Question: i am using mvc. I have model and i take data from model to view with this code:
'''
<ul>
<li id="geri"><<</li>
@foreach (var item in Model.Skills)
{
<li id="@String.Format("{0}{1}", "skill", item.SkillId)">
@item.SkillName
</li>
}
<li id="ileri" style="margin-right: 0;">>></li>
</ul>
'''
After first 4 items, they should be hidden (display:none). I searched angular and find ng-show attribute but cannot find how to use. Now my website looks like:

It should be one line and when i pressed next button, first item will hide and 5th item will show.
I hope i can explain myself, thanks
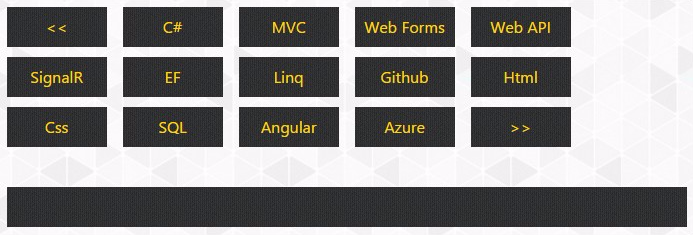
Answer: In Angular, try to use and filters.
<URL>
AngularJS sample codes:
:
'''
<div ng-app="myApp">
<ul ng-controller="YourCtrl">
<li ng-click="previousSkills()"><<</li>
<li ng-repeat="skill in skills | offset: currentPage * 4 | limitTo: 4">
{{skill.SkillName}}
</li>
<li ng-click="nextSkills()">>></li>
</ul>
</div>
'''
:
'''
'use strict';
var app = angular.module('myApp', []);
app.controller('YourCtrl', ['$scope', function ($scope) {
$scope.currentPage = 0;
$scope.skills = [
{SkillName:'C#'},
{SkillName:'MVC'},
{SkillName:'Web Forms'},
{SkillName:'Web API'},
{SkillName:'SignalR'},
{SkillName:'EF'},
{SkillName:'Linq'},
{SkillName:'Github'},
{SkillName:'Html'},
{SkillName:'CSS'},
{SkillName:'SQL'},
{SkillName:'Angular'},
{SkillName:'Azure'}
];
$scope.previousSkills = function() {
$scope.currentPage = $scope.currentPage - 1;
};
$scope.nextSkills = function() {
$scope.currentPage = $scope.currentPage + 1;
};
}]);
app.filter('offset', function() {
return function(input, start) {
start = parseInt(start, 10);
return input.slice(start);
};
});
'''
Hope it helps.